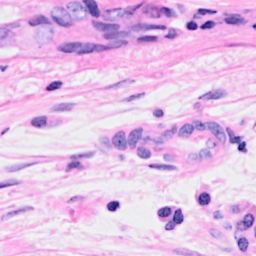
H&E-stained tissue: Breast